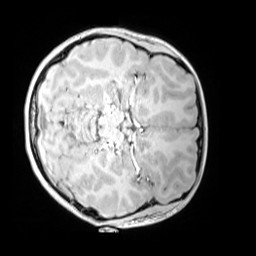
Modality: MP2RAGE
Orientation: axial
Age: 10
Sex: female
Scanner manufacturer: siemens
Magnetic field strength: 3 T
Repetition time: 4 s
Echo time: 0.00303 s